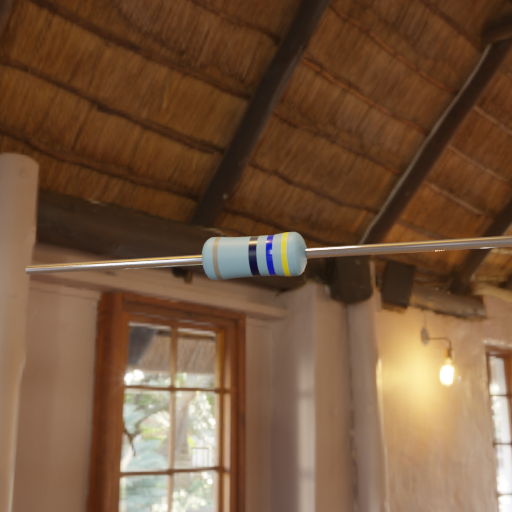
Resistor colour bands (in order): gray, black, blue, yellow